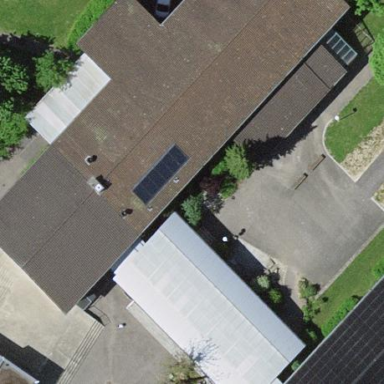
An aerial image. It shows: School building or complex.